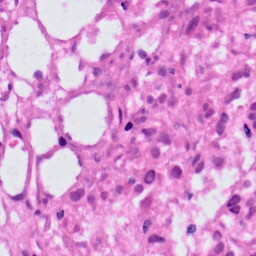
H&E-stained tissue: Skin